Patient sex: M
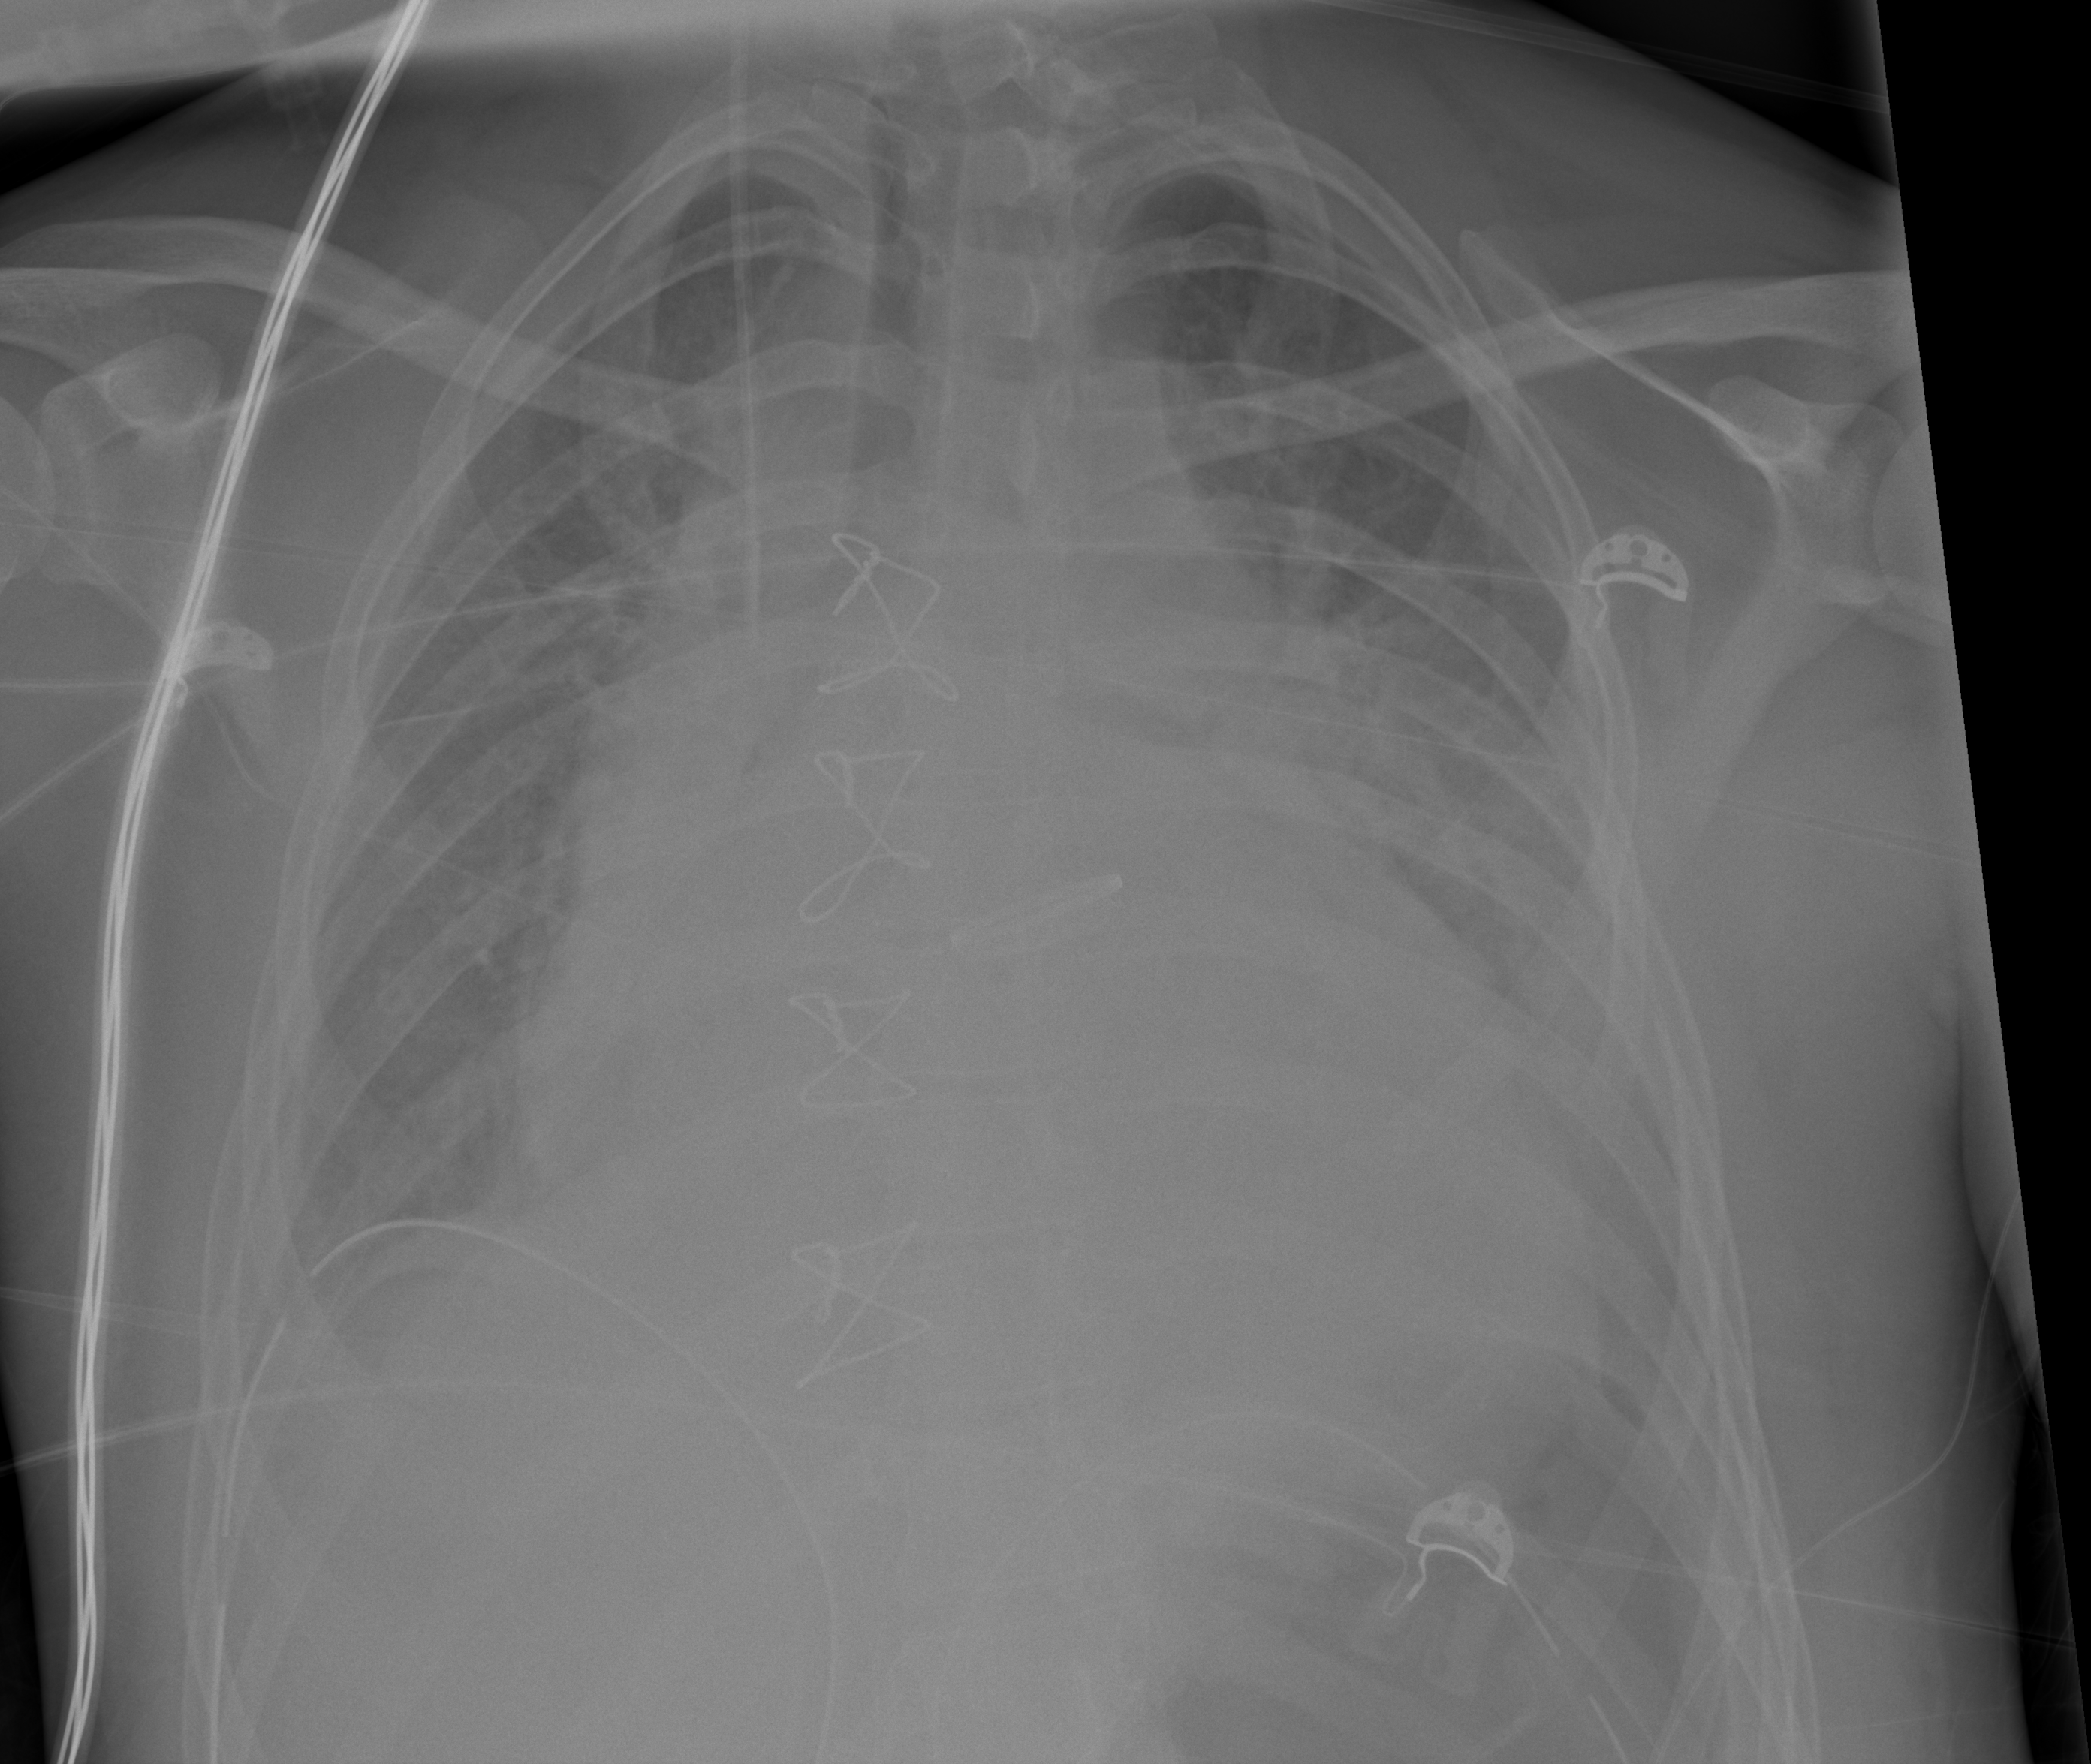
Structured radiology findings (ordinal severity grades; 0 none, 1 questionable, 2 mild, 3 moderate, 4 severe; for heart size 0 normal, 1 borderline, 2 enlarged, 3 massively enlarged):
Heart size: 3
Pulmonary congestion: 3
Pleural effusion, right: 2
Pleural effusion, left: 2
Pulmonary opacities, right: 2
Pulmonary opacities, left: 2
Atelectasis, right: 2
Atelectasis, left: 3